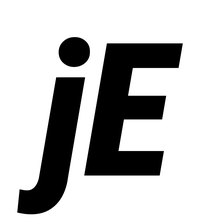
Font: Roboto-Italic_Condensed_Black_Italic